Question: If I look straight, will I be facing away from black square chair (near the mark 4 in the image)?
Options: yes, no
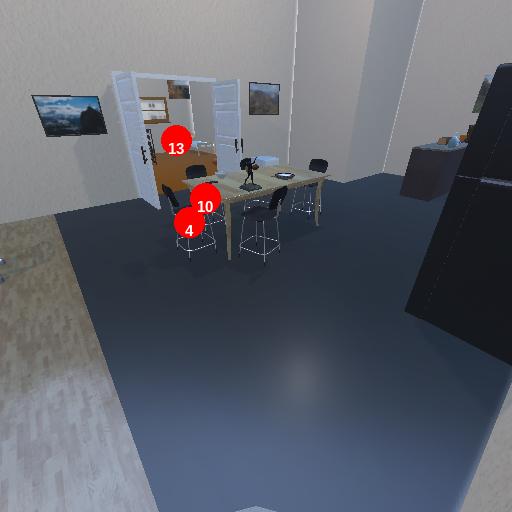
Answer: yes